Question: I'm in the beginning of learning JavaScript, and trying to write a script that allows the user to push a box left and right using mouse pointer.
I managed to work it out when the pointer touches the left side of the box, but I'm facing two problems here:
1. When the pointer gets inside the box, the box jumps to the new coordinate. I want the box to stay in it's position when the pointer gets inside the box.
2. I really can't figure it out when the mouse touches the right side of the box. I want the box to get pushed left. I've made a box.offsetRight property to help me out but just can't use it efficiently.
Here's a picture to demonstrate what I mean:

The "X" mark is where the pointer is. And heading toward the right side of the box. How to push the box to the left ?
Here's what i've tried to do (it didn't work of course) :
'''
<html>
<head>
<title>Chase the box</title>
<style>
body {
}
.css-box{
position: absolute ;
top:20px;
width : 100px;
height : 100px;
background-color : blue;
}
.css-textbox{
margin-top: 500px;
}
</style>
</head>
<body>
<div id="box" class="css-box"></div>
<div class="css-textbox">
<p>All : <input id="allTextbox" type="text"></input></p>
<p>Left : <input id="leftTextbox" type="text"></input></p>
<p>Right : <input id="rightTextbox" type="text"></input></p>
<p>e.pageX(Left) : <input id="pageXTextbox" type="text"></input></p>
<p>e.pageX(Right) : <input id="pageXRightTextbox" type="text"></input></p>
</div>
<script type="text/javascript" src="helper.js"></script>
<script type="text/javascript" src="script.js"></script>
</body>
</html>
'''
'''
var box = document.getElementById("box");
var allTextbox = document.getElementById("allTextbox");
var leftTextbox = document.getElementById("leftTextbox");
var rightTextbox = document.getElementById("rightTextbox");
var pageXTextbox = document.getElementById("pageXTextbox");
var PageXRightTextbox = document.getElementById("pageXRightTextbox");
Object.prototype.offsetRight = window.innerWidth - (box.offsetWidth + box.offsetLeft);
var pushBox = function(e){
var pageXRight = window.innerWidth - e.pageX;
box.offsetRight = window.innerWidth - (box.offsetWidth + box.offsetLeft);
if (e.pageX >= box.offsetLeft){
box.style.left = e.pageX + "px";
} else if(pageXRight >= box.offsetRight){
box.style.right = pageXRight + "px";
}
allTextbox.value = window.innerWidth;
leftTextbox.value = box.offsetLeft;
rightTextbox.value = box.offsetRight;
pageXTextbox.value = e.pageX;
pageXRightTextbox.value = pageXRight;
};
box.addEventListener("mousemove" , pushBox);
'''
I hope to find an answer using JavaScript not jQuery.
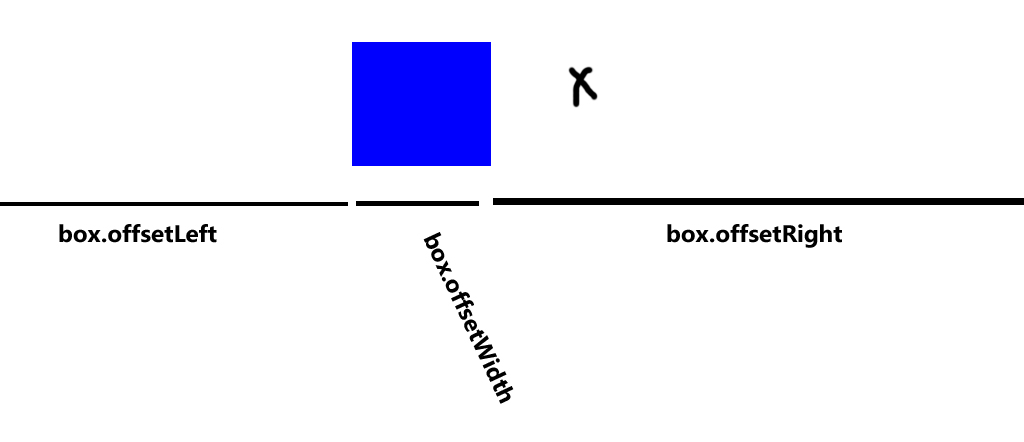
Answer: Possible idea for you. Sounds like some carousels I've coded up in AS3.
1. When mouse over the div container for the box you start checking mouse position on a timer (fairly fast).
2. using mouse X, div width, box width you can calculate if the mouse is on the left or the right of the box. You probably want ranged hit area on both sides of the box so that it moves when mouse hits that to new position. (I assume your box is position relative css inside its container which will allow css:left and css:right to be animated via document.getElementById("xxx").style
3. Careful when box gets to left and right side limits as you still want a hit area.
I would suggest creating a few text boxes for number outputs so you can see how numbers change when your timer function is checking mouse positions etc and then you should be able to make the calculations.
Hope this helps.